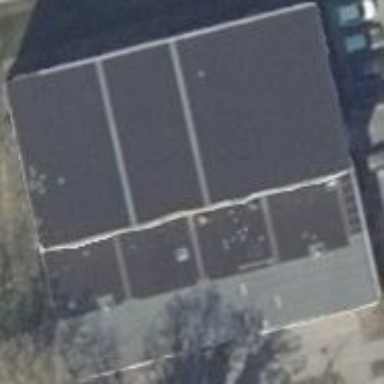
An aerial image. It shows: Sports centre building.